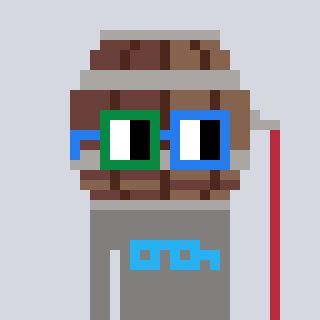
a pixel art character with square green and blue glasses, a wine barrel-shaped head and a bluegrey-colored body on a cool background